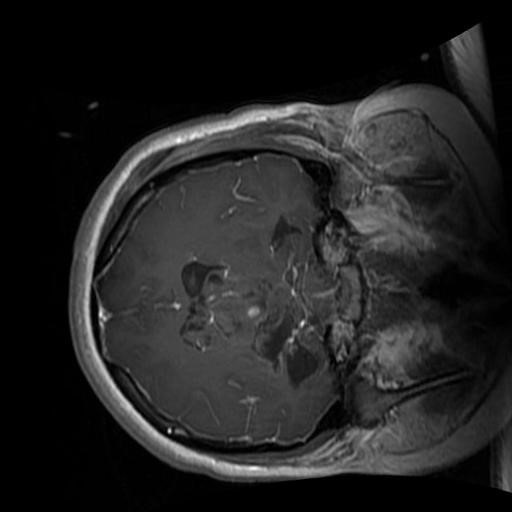
Label: brain_glioma